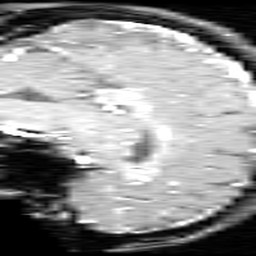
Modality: inplaneT1
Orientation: sagittal
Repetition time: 0.2 s
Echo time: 0.0036 s